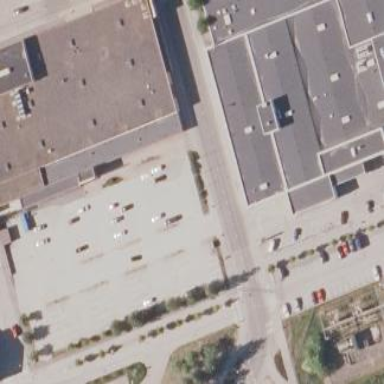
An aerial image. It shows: Retail area.